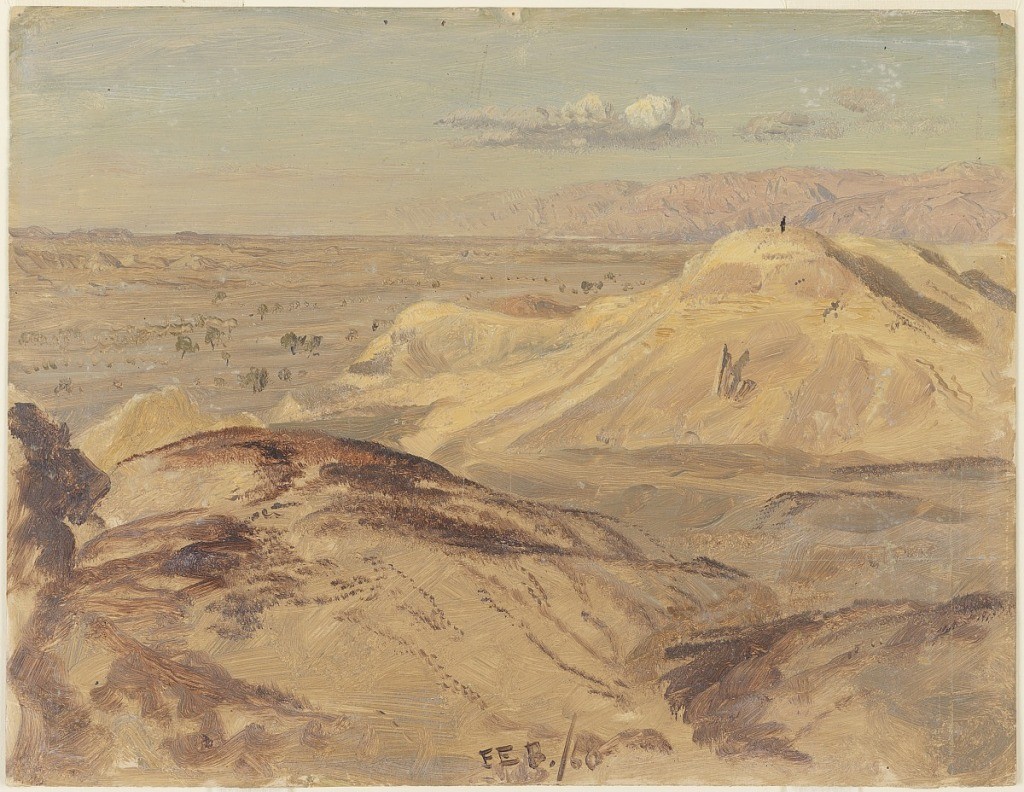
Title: Overlooking El Arabah
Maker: Frederic Edwin Church, American, 1826–1900
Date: February 21, 1868
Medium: Oil paint and graphite on paperboard
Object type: Drawing
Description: Landscape study showing a view overlooking the plains of the Wadi Arabah in present-day Jordan, witnessed by Church during his expedition to Petra. Two rocky, sandy prominences are visible in the foreground--one, at right, with a figure on its summit. Flat terrain with desert scrub brush extends from the middle distance into the background, where it meets the rugged Mountains of Edom. Defining the horizon, the mountains fade into a haze at left. Above, three light clouds hang in the blue-green sky.